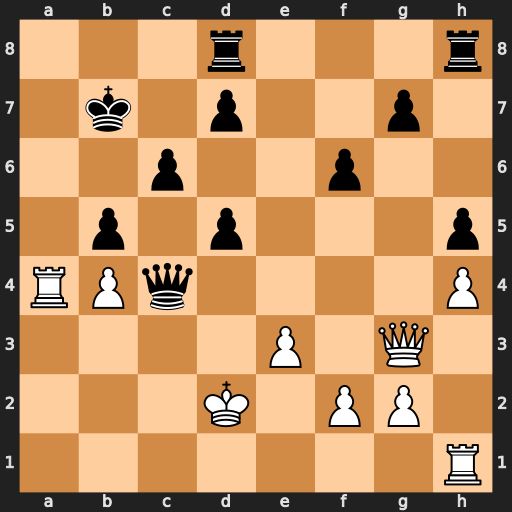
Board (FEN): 3r3r/1k1p2p1/2p2p2/1p1p3p/RPq4P/4P1Q1/3K1PP1/7R
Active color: w
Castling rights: -
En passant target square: -
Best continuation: Ra7+ Kxa7 Qc7+ Ka6 Ra1+ Qa2+ Rxa2#